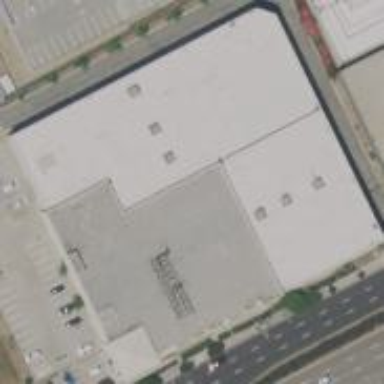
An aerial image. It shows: Warehouse building used for storing goods.